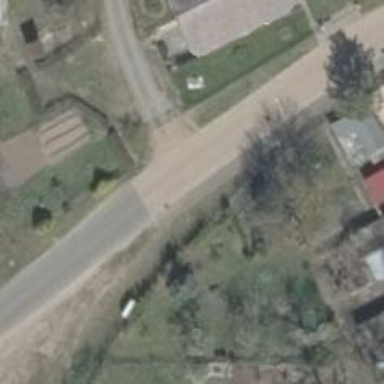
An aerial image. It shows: Paved tertiary road.